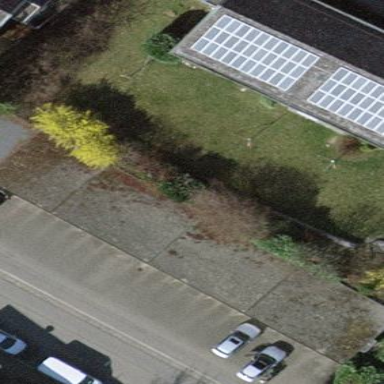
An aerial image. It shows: Garages with flat roofs.